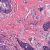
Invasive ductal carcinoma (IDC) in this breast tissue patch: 1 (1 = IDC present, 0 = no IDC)